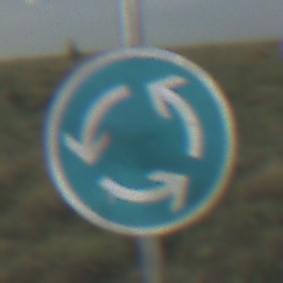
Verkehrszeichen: Kreisverkehr
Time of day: Night
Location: Outdoor (Nature)
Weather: Clear
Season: NotSpecified
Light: Natural